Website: walmart
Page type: address-validator
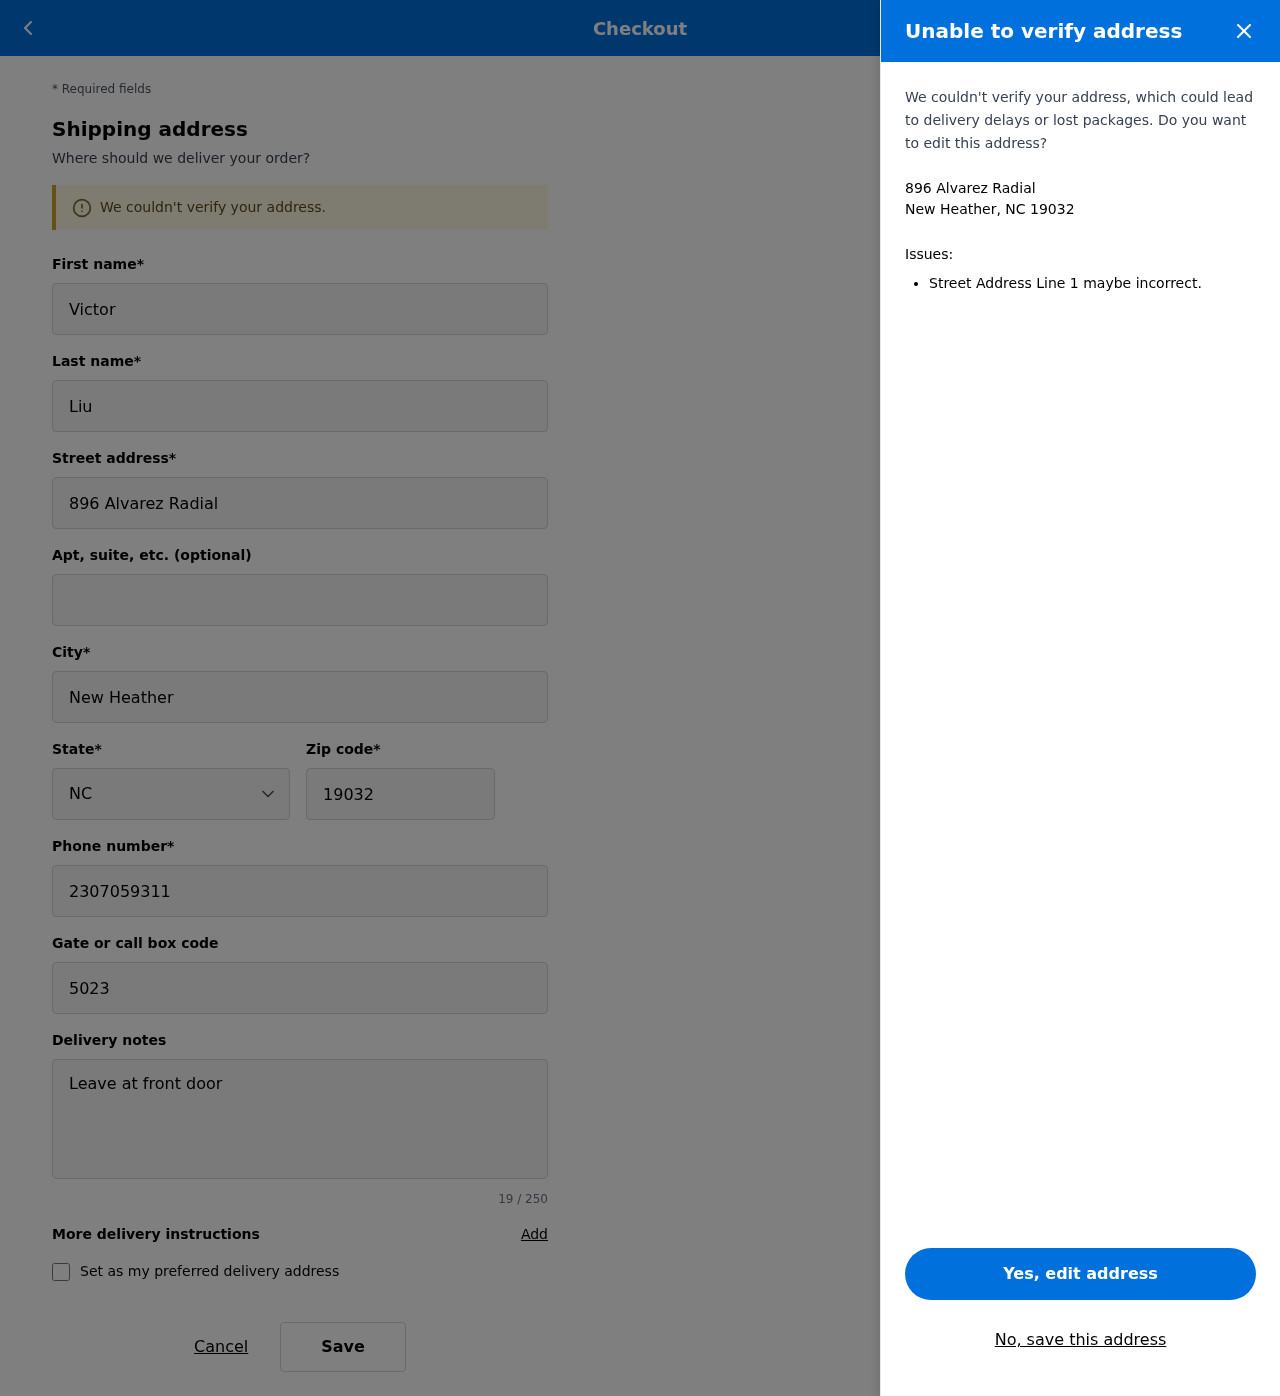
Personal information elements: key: PII_CITY_STATE_ZIP
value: New Heather, NC 19032
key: PII_DELIVERY_INSTRUCTIONS
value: Leave at front door
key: PII_STATE_ABBR
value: NC
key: PII_STREET
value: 896 Alvarez Radial
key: PII_FIRSTNAME
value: Victor
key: PII_LASTNAME
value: Liu
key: PII_CITY
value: New Heather
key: PII_POSTCODE
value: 19032
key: PII_PHONE
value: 2307059311
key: PII_SECURITY_CODE
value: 5023